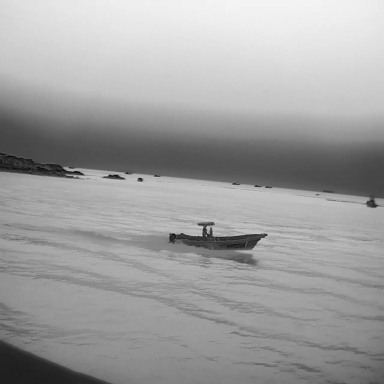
There are two objects shown in the infrared image, including a canoe, and a sailboat.